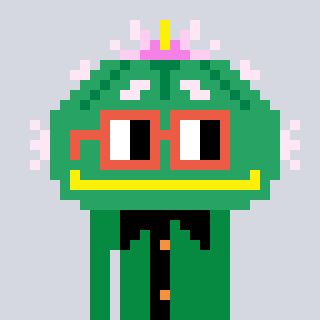
a pixel art character with square orange glasses, a peyote-shaped head and a green-colored body on a cool background